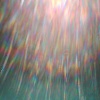
Label: sunburn